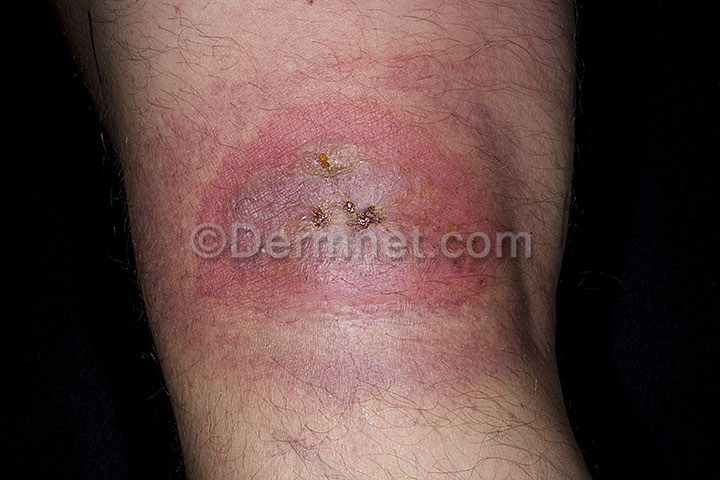
Disease: Scabies Lyme Disease and other Infestations and Bites